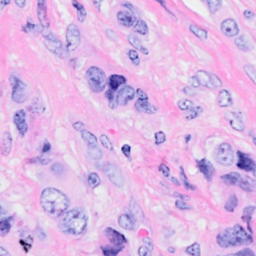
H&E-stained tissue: Breast